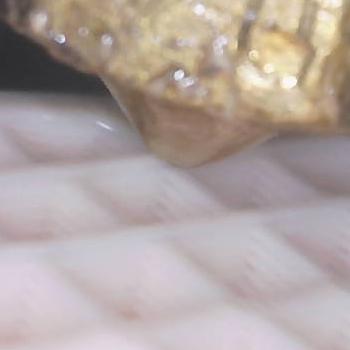
Flow rate: 62%